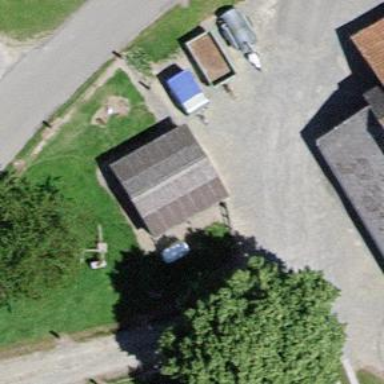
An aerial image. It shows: Garage.